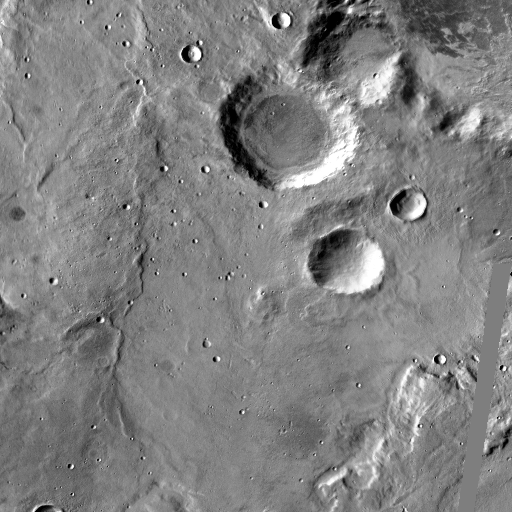
Crater classes present: Background, Other, Layered, Buried, Secondary